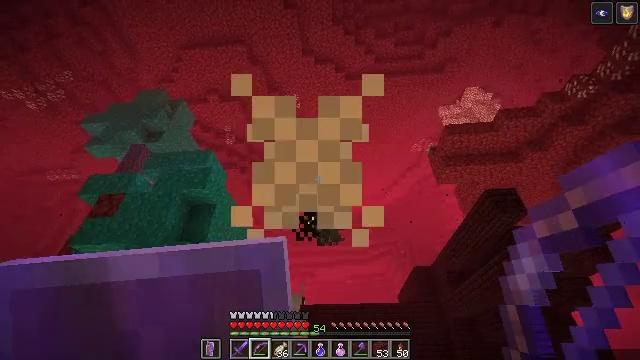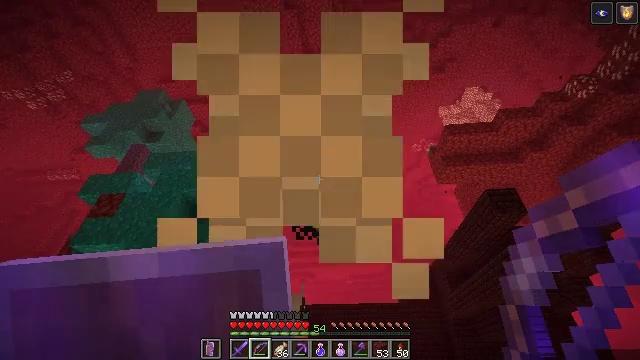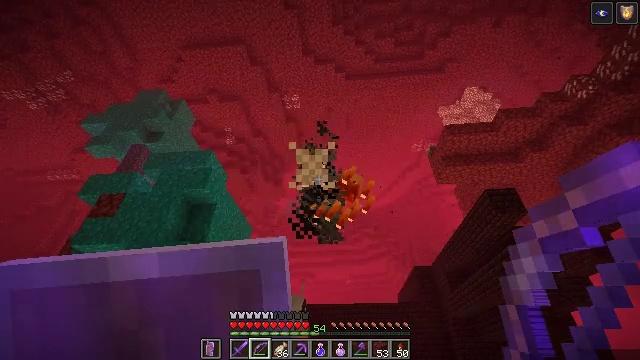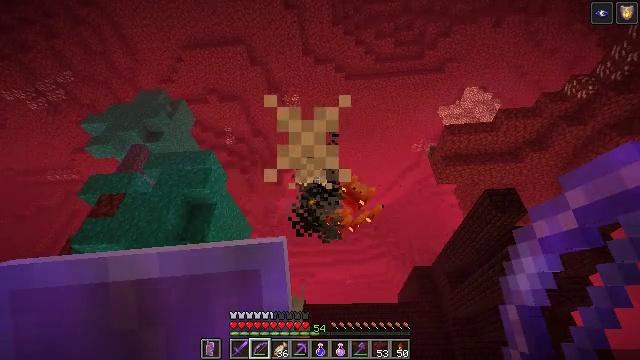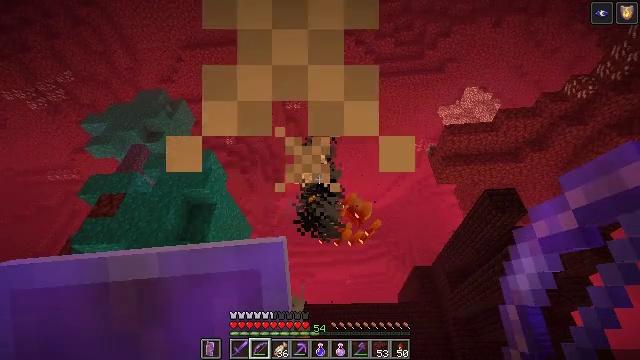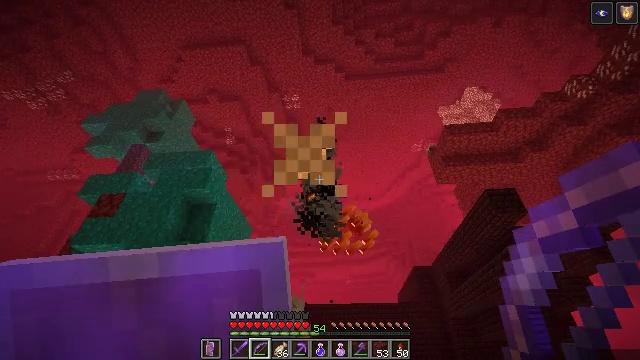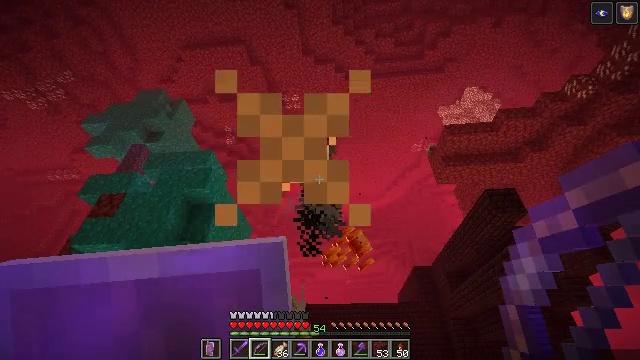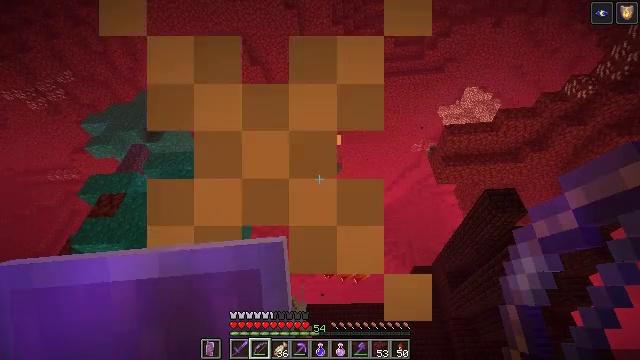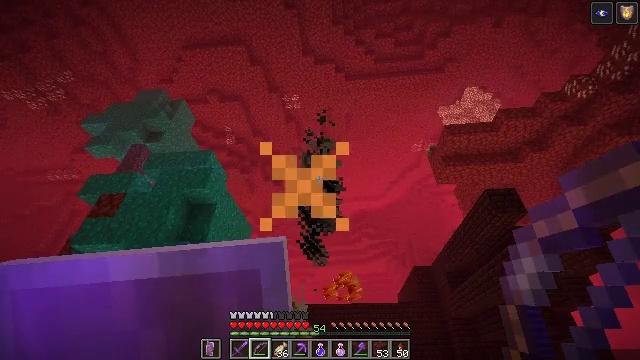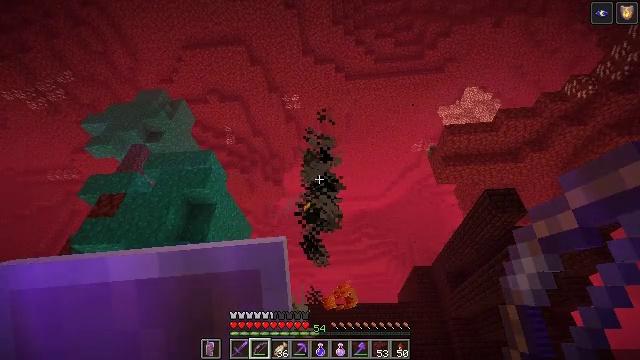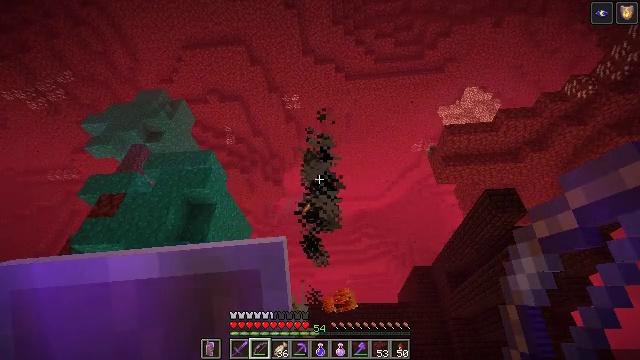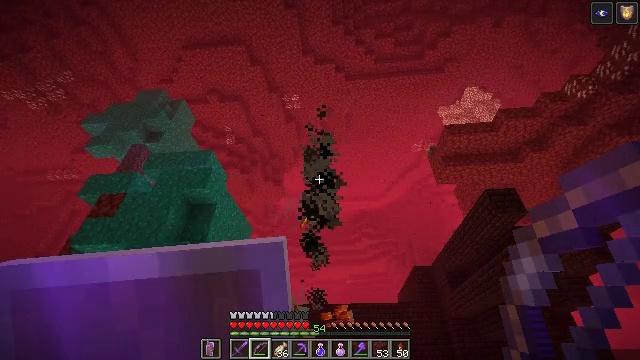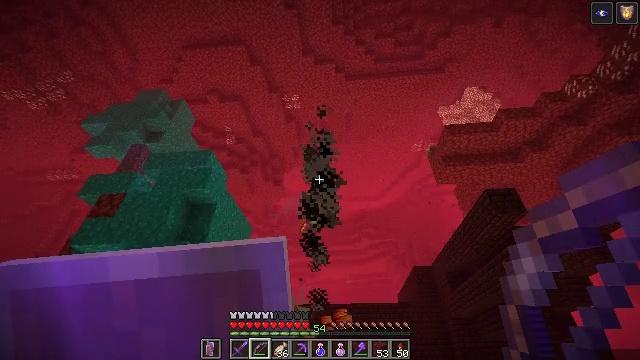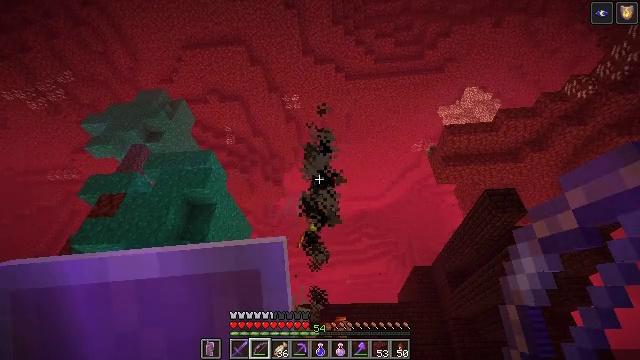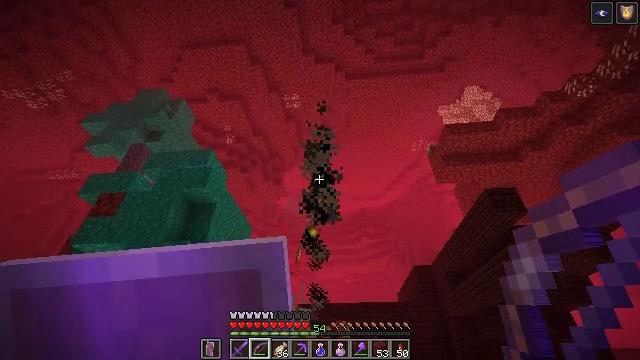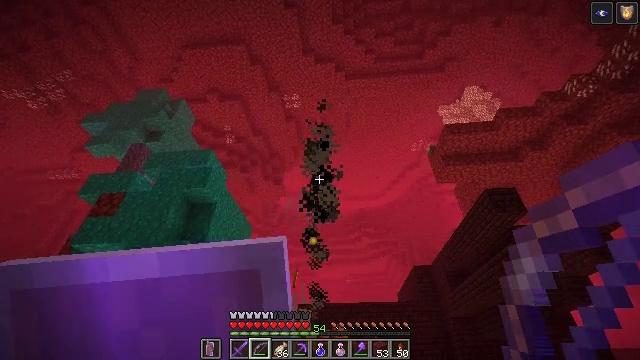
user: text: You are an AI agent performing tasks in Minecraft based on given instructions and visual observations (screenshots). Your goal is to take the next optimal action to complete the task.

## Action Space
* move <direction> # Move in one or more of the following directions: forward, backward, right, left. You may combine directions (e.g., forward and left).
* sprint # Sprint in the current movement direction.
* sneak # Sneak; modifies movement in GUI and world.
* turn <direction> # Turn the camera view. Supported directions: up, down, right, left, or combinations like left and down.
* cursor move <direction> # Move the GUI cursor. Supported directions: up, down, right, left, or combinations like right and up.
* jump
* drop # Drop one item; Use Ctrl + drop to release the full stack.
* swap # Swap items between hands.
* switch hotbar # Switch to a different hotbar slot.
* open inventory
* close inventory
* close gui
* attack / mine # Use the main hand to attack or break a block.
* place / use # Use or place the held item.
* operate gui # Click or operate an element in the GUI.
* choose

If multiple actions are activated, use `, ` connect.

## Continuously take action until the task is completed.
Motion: motion action
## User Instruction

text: Hunt the magma cube.
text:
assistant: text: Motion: no_op
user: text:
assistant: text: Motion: no_op
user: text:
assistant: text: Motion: no_op
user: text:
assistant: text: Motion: no_op
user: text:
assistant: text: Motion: no_op
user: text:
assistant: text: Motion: no_op
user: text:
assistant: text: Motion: no_op
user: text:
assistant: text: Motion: no_op
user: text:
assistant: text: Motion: no_op
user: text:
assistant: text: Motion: no_op
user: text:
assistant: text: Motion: no_op
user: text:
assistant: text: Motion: no_op
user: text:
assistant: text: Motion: no_op
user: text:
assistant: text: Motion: no_op
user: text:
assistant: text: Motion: no_op
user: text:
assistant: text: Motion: no_op
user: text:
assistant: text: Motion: turn down
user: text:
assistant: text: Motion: turn right and down
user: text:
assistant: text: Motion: turn right and down
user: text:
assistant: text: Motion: turn down
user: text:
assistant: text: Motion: turn down
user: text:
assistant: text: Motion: no_op
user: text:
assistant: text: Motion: no_op
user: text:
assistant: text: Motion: no_op
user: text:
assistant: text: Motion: no_op
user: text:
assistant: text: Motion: no_op
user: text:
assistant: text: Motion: no_op
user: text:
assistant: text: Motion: no_op
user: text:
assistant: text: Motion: no_op
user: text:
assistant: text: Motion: no_op